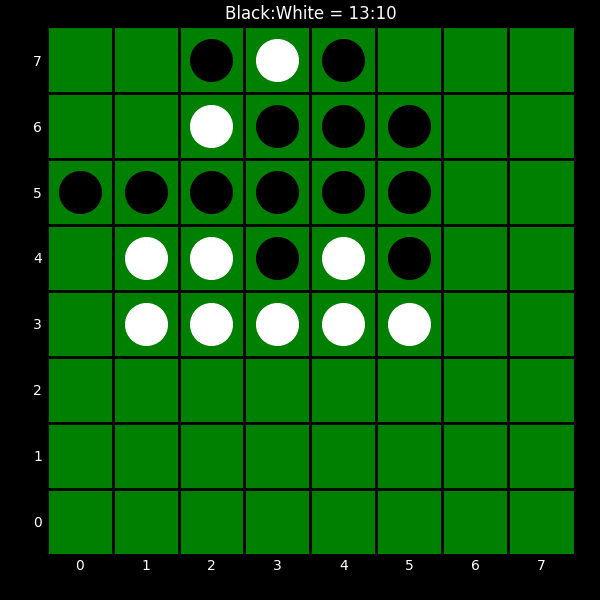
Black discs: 13
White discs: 10